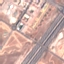
Land use / land cover: Highway